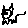
Label: cat